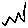
Label: zigzag